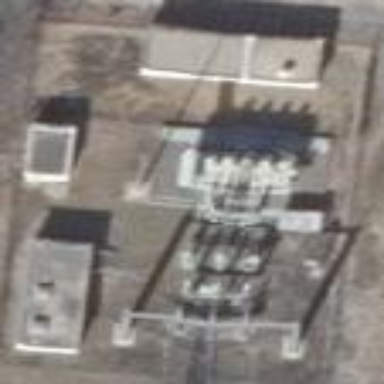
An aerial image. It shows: Fenced power substation at the transmission level.